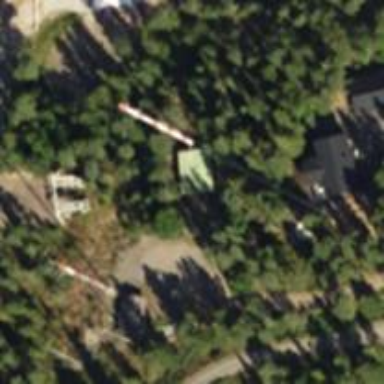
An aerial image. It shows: Man-made mast used for communication purposes.